Question:
I am new to this iPhone development and i have almost completed my first application but when i try for creating an archive it gives an error lexical or preprocessed issue file not found But it runs fine in simulator and also has also tested on device. I have included SDwebimage architecture for lazy loading of image in table view.Can any tell me what is the issue?
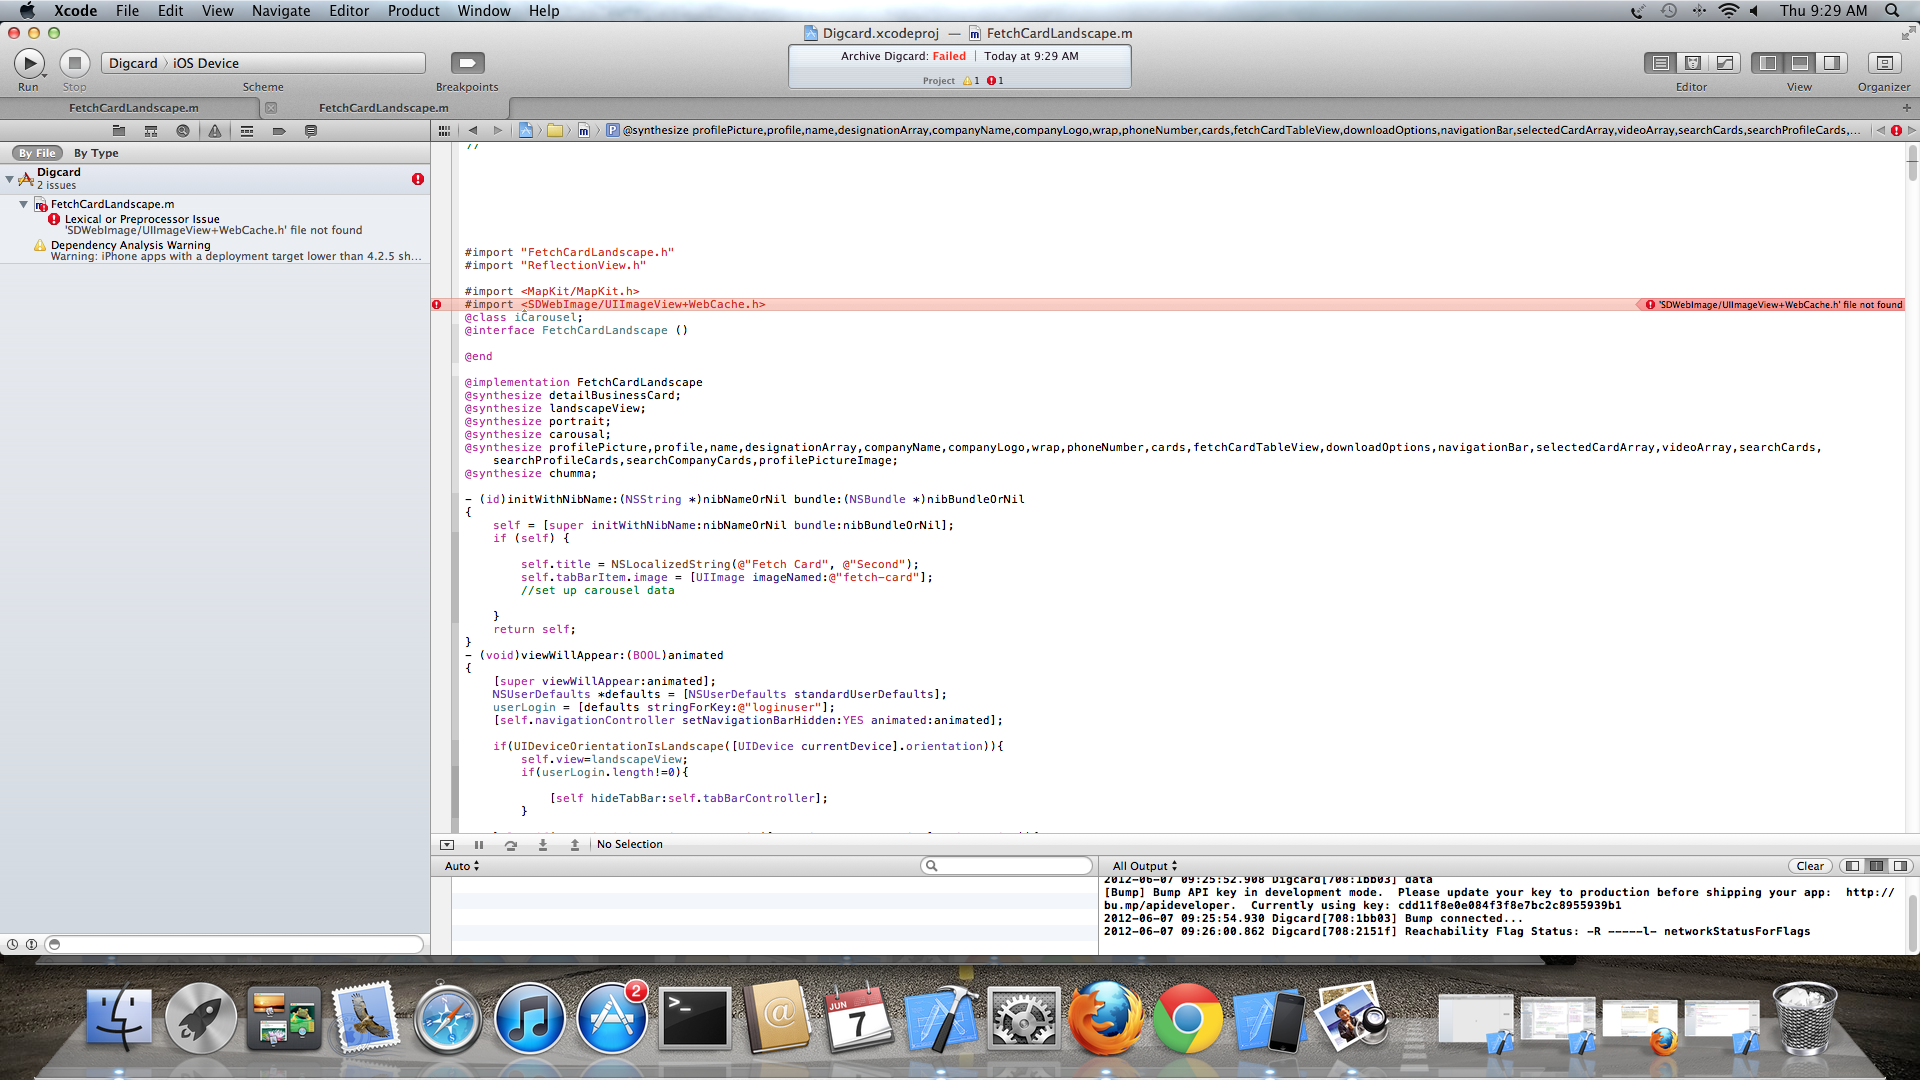
Answer: Few things to try, Ensure the Framework and all it's headers are imported into your project properly.
Also in your 'Build Settings' set 'YES' to 'Always search user paths', and make sure your 'User header paths' are pointing to the Framework.
Finally, Build->Clean and Restart Xcode.
Hope this helps !
: According to SDWebImage's installation, it's required you make a modification to 'Header Search Path' and not 'User header paths', As seen below.

Have you done this as well? I suggest slowly, re-doing all the installation steps from the beginning.